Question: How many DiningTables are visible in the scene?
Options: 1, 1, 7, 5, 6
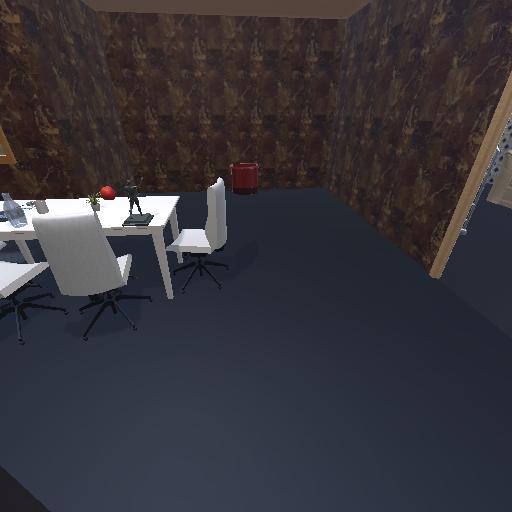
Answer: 1